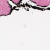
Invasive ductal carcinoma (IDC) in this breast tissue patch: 0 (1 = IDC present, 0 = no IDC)